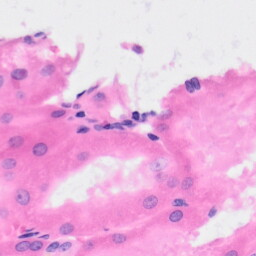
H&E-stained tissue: Kidney